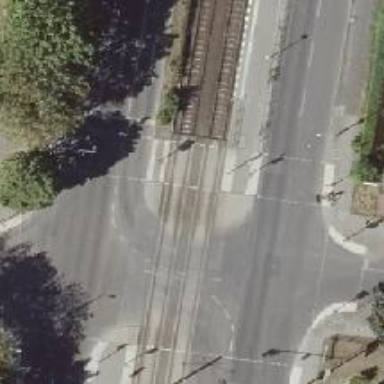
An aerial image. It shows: Footway that serves as traffic island.